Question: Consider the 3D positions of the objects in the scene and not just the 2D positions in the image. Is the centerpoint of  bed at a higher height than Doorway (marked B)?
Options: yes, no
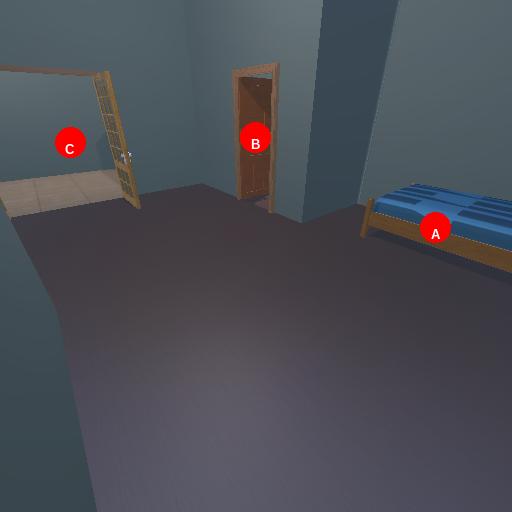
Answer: yes